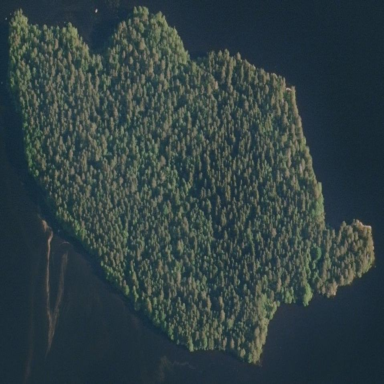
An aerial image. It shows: Island covered with dense forest.